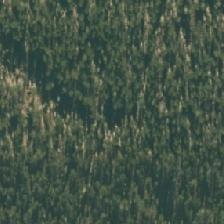
Land cover: harvested_forest